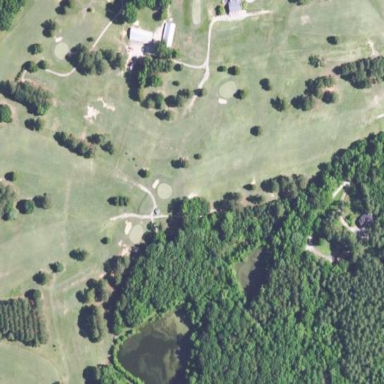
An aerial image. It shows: Golf course surrounded by greenery.